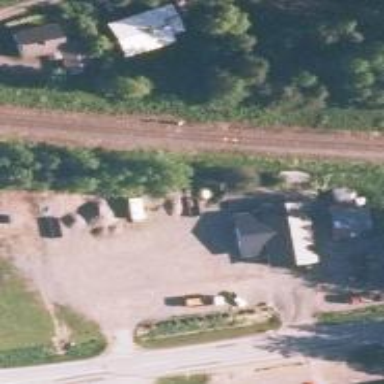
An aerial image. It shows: Railway signal.